Question: What is the value of the measurement in the image?
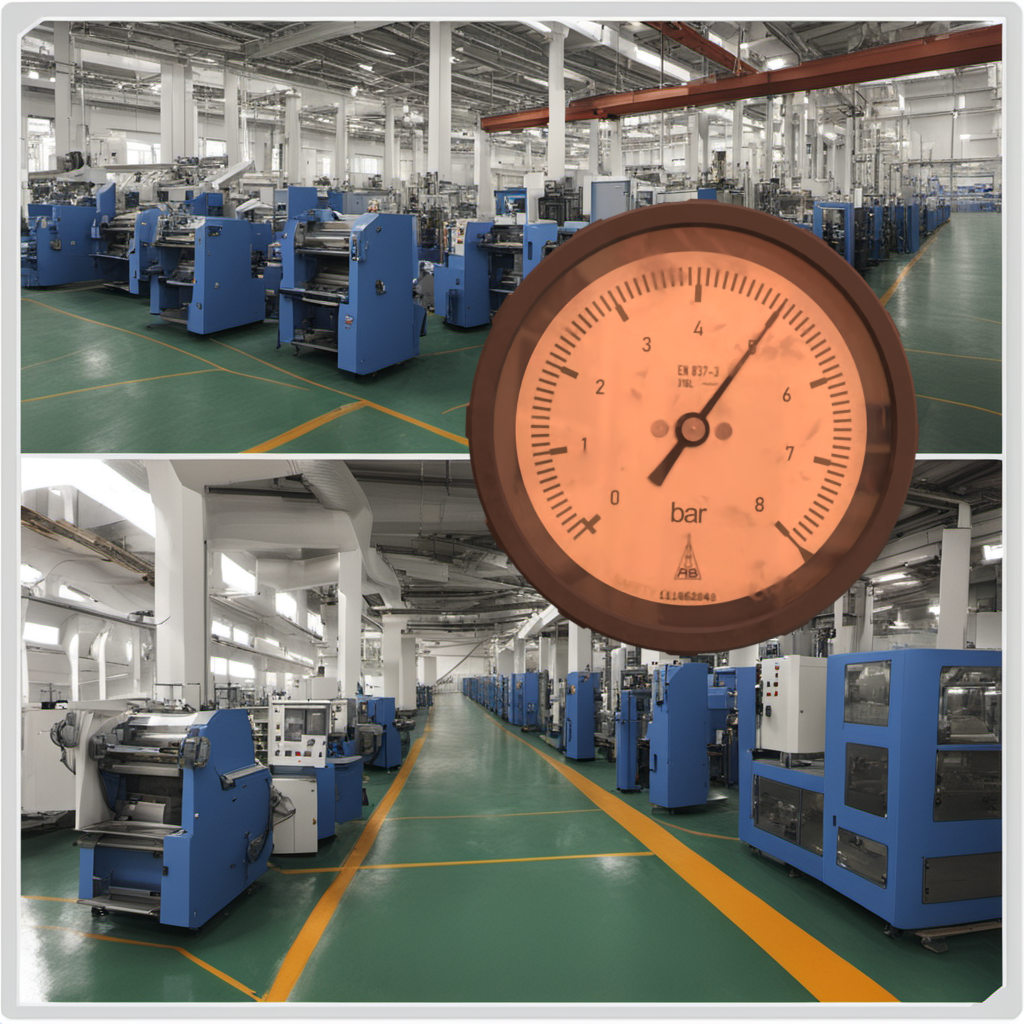
Answer: The result is 5
Question: What is the value range of this measurement?
Answer: The range is from 0 to 8
Question: What is the minimum and maximum reading range of this measurement?
Answer: The minimum value is 0 and the maximum value is 8